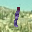
Label: 1